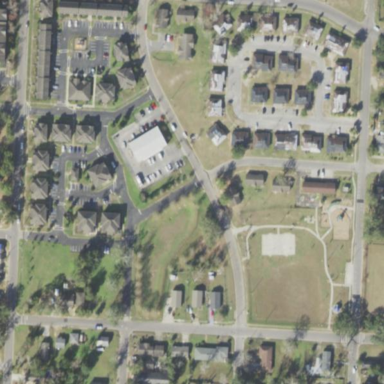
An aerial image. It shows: Single-family residential area.